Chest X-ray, AP view. Patient: 39 years old, sex M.
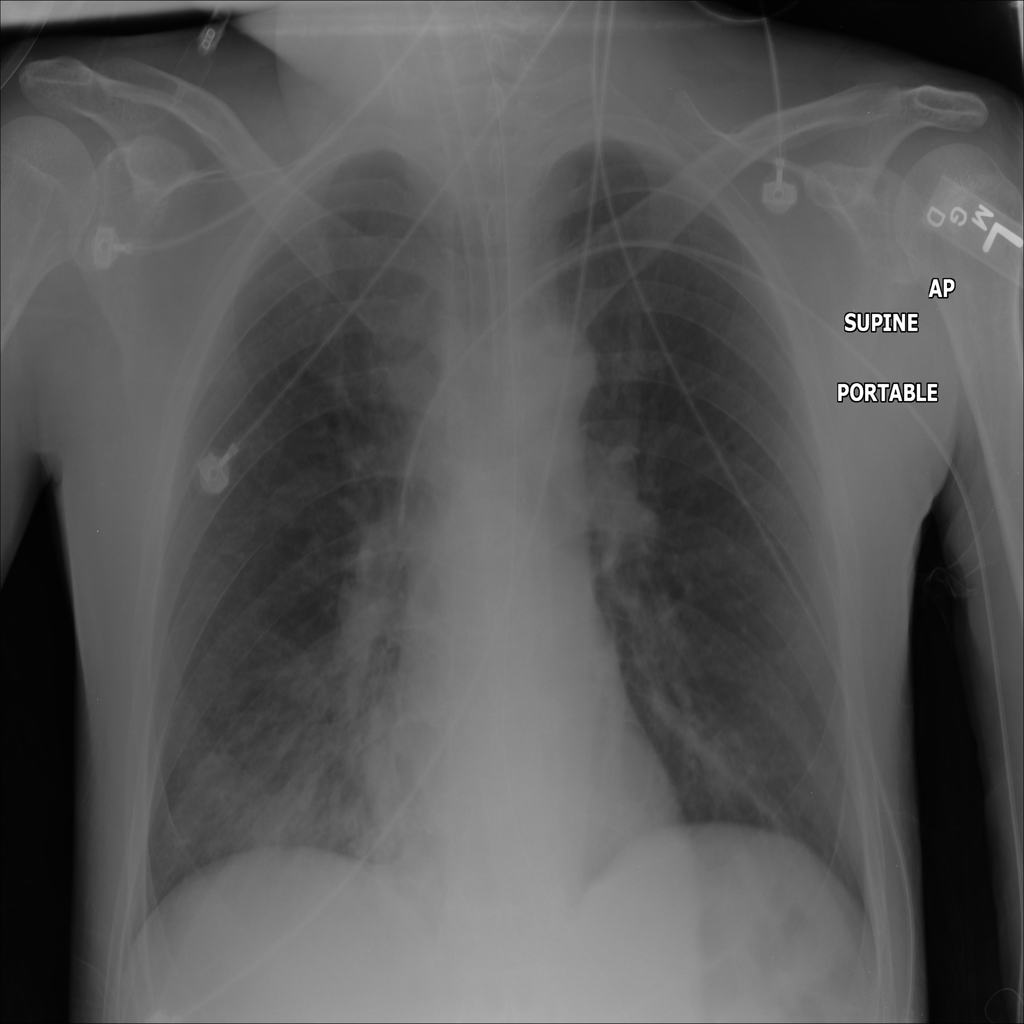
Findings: Infiltration